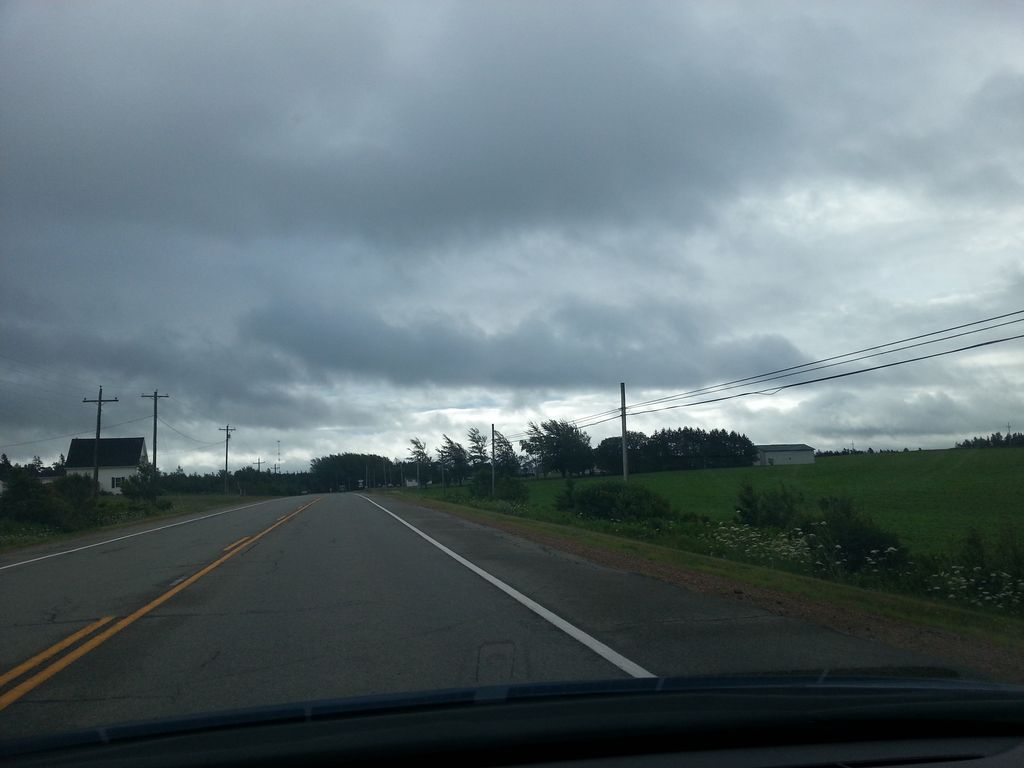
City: charlottetown